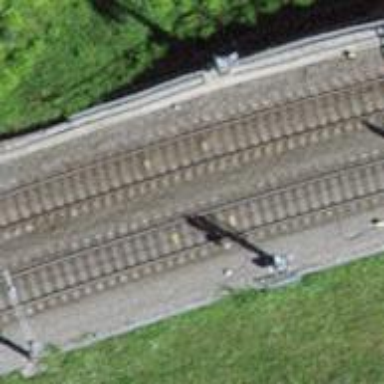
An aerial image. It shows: Railway with electrified contact lines.